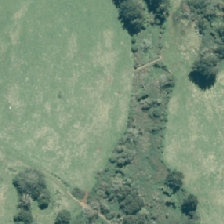
Land cover: high_producing_grassland